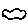
Label: cloud